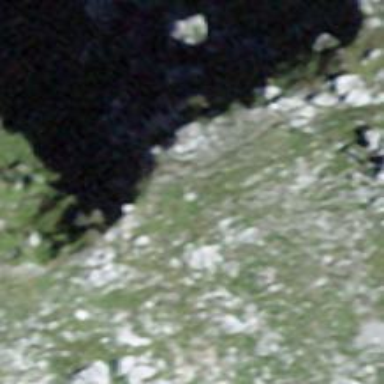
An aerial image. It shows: Path on the ground.